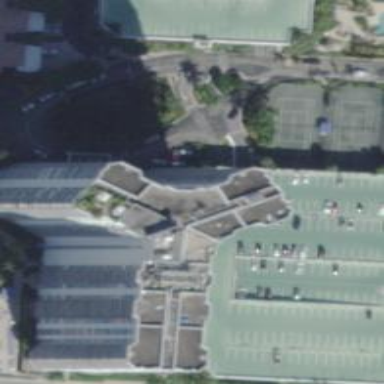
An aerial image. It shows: Multi-storey garage building used for parking.